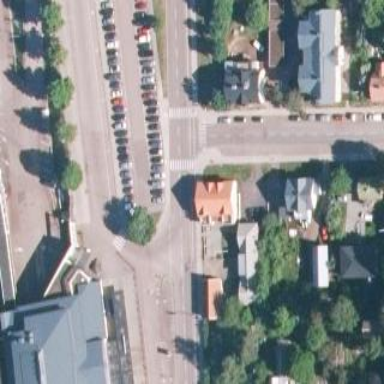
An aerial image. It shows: Asphalt cycleway with crossing.